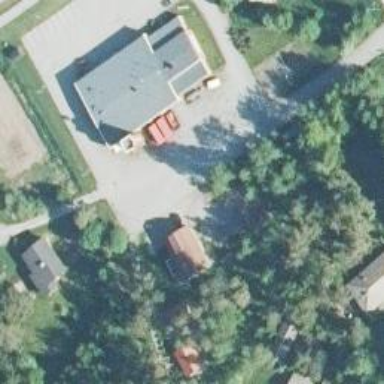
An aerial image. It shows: Fire station building.